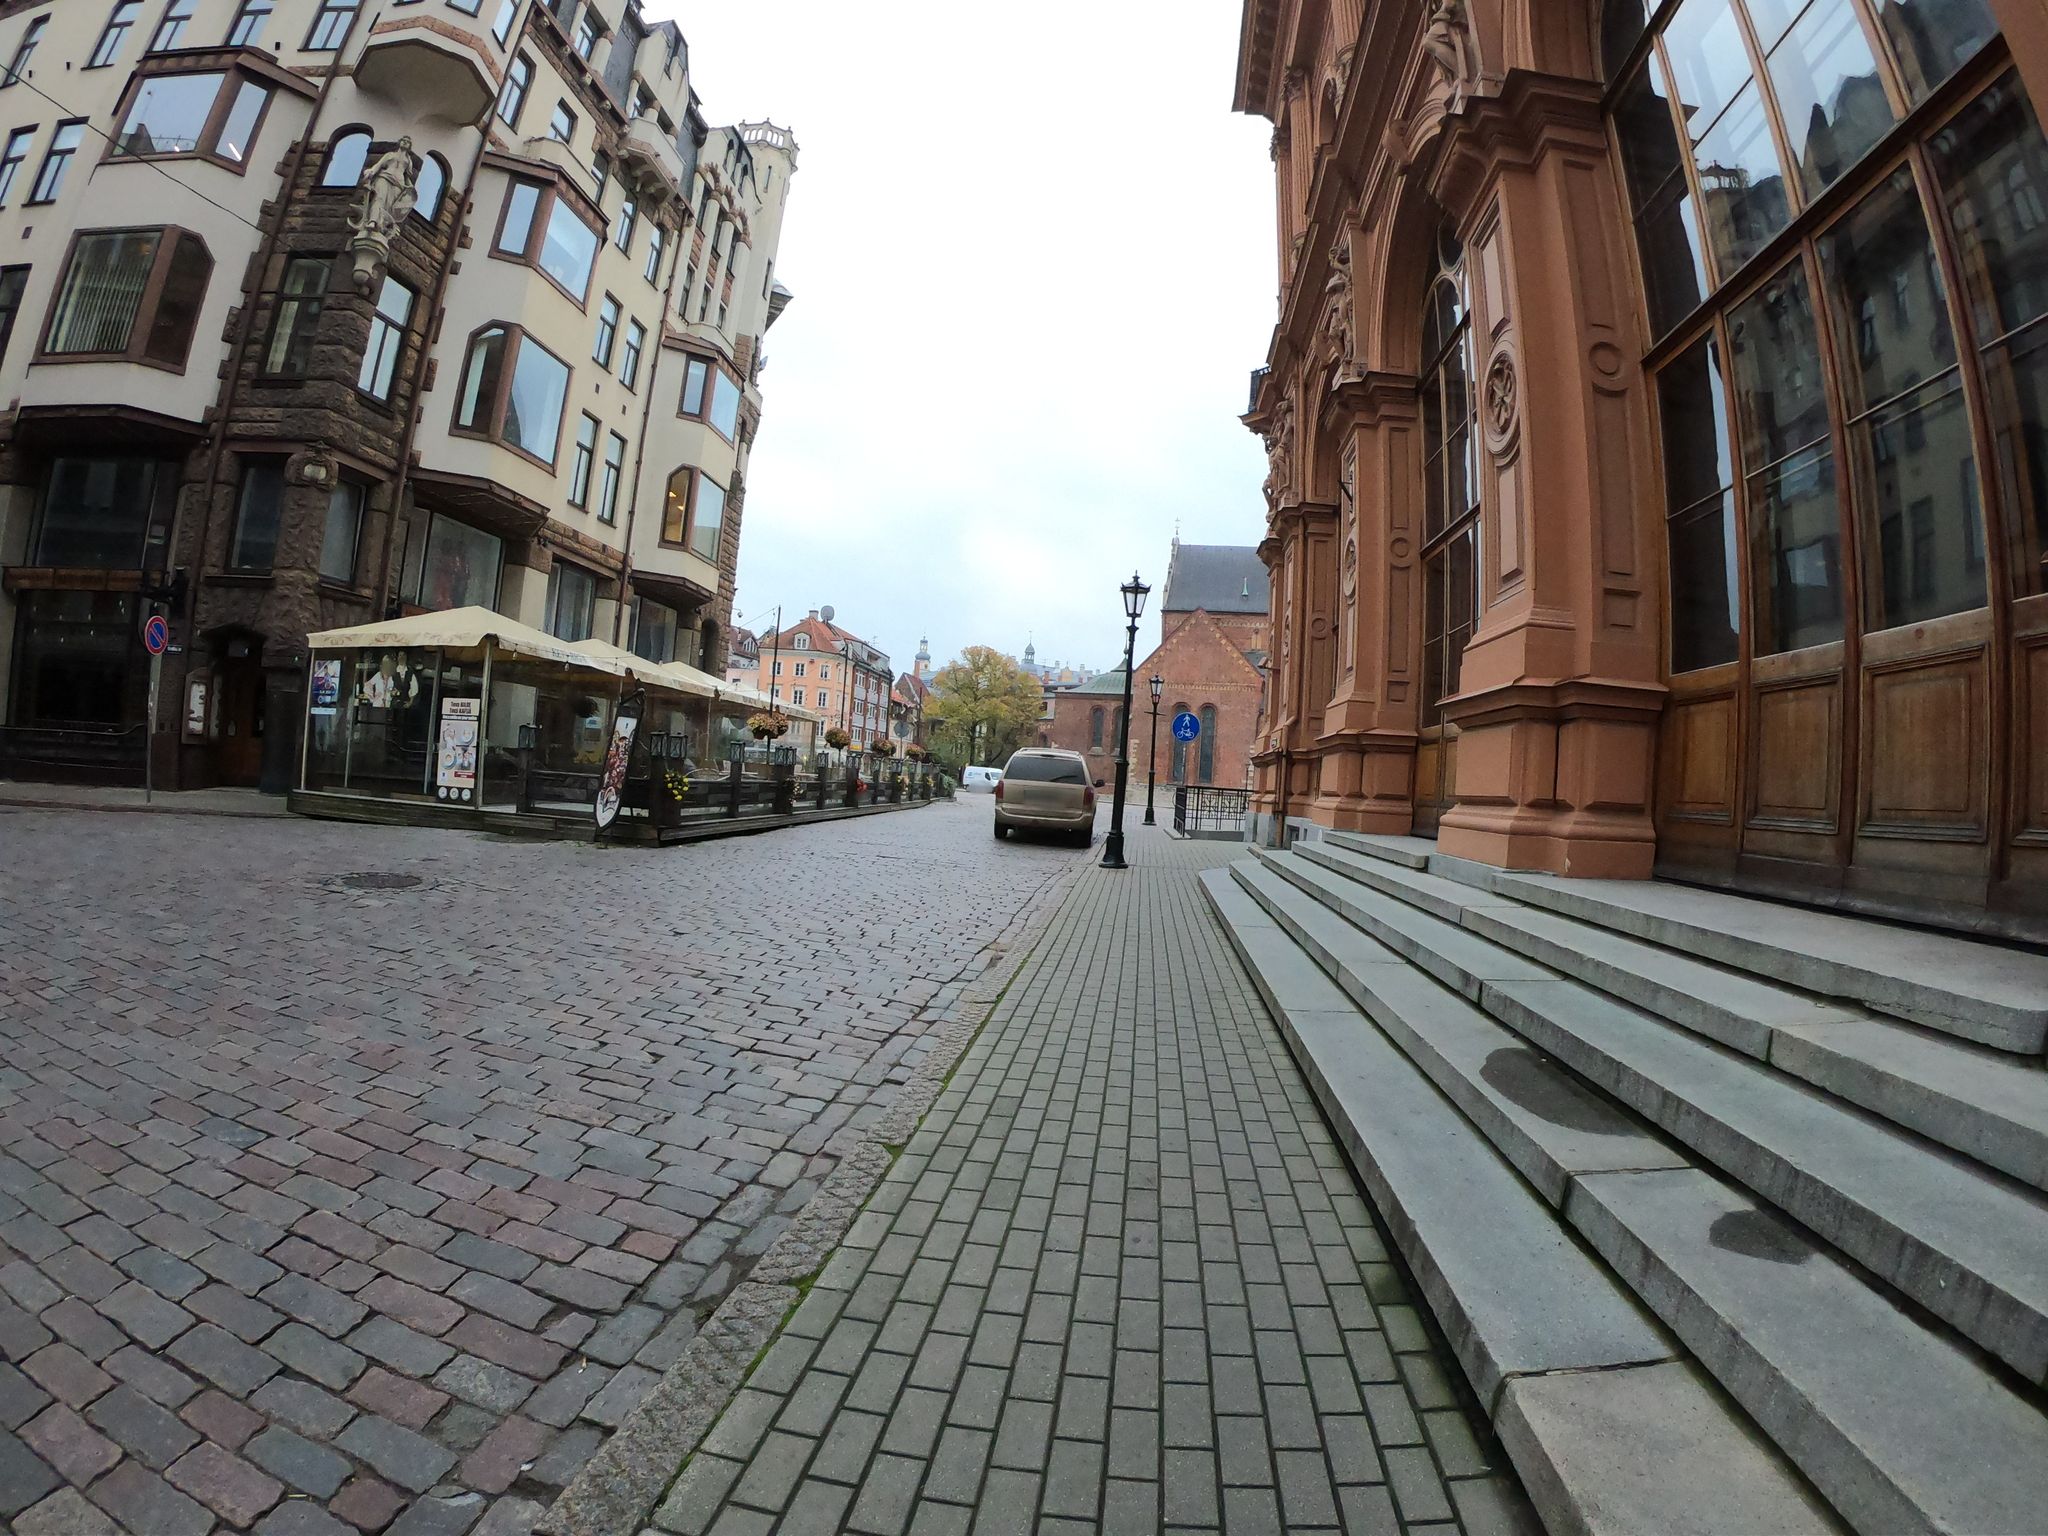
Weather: clear
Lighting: day
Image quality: good
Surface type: walking surface
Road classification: pedestrian, living_street
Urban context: urban centre
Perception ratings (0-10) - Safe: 7.55, Lively: 9.63, Beautiful: 6.37, Boring: 2.3, Depressing: 2.82, Wealthy: 9.25